Question: We need the to
'''
{
"Header": {
"SubHeader1": {
"Name": "Bond",
"License": 7
},
"SubHeader2": {
"IsActive": true
}
},
"Payload": /* This will be a 40GB byte stream! */
}
'''
But what we get is:

As you can see, the payload comes FIRST, and then the rest of the header!
We're using Json.NET's BSON writer ('Bson.BsonWriter.WriteValue(byte[] value)'), but it only accepts an actual 'byte[]', not 'Stream'. Since our payloads will be 10s of GB, we must use streams, so we've tried to work around (code below) but that gives us the incorrect result shown above
'''
public void Expt()
{
// Just some structure classes, defined below
var fileStruct = new FileStructure();
using (Stream outputSt = new FileStream("TestBinary.bson", FileMode.Create))
{
var serializer = new JsonSerializer();
var bw = new BsonWriter(outputSt);
// Start
bw.WriteStartObject();
// Write header
bw.WritePropertyName("Header");
serializer.Serialize(bw, fileStruct.Header);
// Write payload
bw.WritePropertyName("Payload");
bw.Flush(); // <== flush !
// In reality we 40GB into the stream, dummy example for now
byte[] dummyPayload = Encoding.UTF8.GetBytes("This will be a 40GB byte stream!");
outputSt.Write(dummyPayload, 0, dummyPayload.Length);
// End
bw.WriteEndObject();
}
}
'''
This looks like the classic case of no synchronization / not flushing buffers despite us actually issuing a Flush to Json.NET before writing the payload to the underlying stream.
We'd rather not fork off Json.NET's source (and exploring it's internal piping) or re-invent the wheel somehow ...
---
Details: The supporting structure classes are (if you want to repro this)
'''
public class FileStructure
{
public TopHeader Header { get; set; }
public byte[] Payload { get; set; }
public FileStructure()
{
Header = new TopHeader
{
SubHeader1 = new SubHeader1 {Name = "Bond", License = 007},
SubHeader2 = new SubHeader2 {IsActive = true}
};
}
}
public class TopHeader
{
public SubHeader1 SubHeader1 { get; set; }
public SubHeader2 SubHeader2 { get; set; }
}
public class SubHeader1
{
public string Name { get; set; }
public int License { get; set; }
}
public class SubHeader2
{
public bool IsActive { get; set; }
}
'''
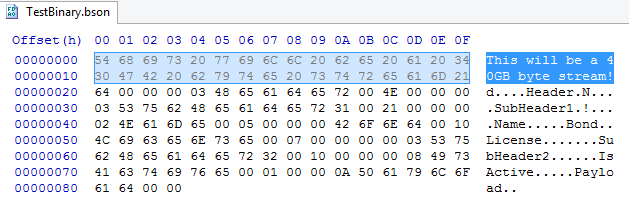
Answer: Ok, so we reached some middle ground here because we don't have the time (at the moment) to fix otherwise great Json.NET library. Since we're lucky to have the Stream only at the end, we're now using BSON for the header (small enough for a 'byte[]') and then passing it onto a standard stream writer i.e. the is:
'''
{
"SubHeader1": {
"Name": "Bond",
"License": 7
},
"SubHeader2": {
"IsActive": true
}
} /* End of valid BSON */
// <= Our Stream is written here, raw byte stream, no BSON
'''
It would have been more aesthetic to have a uniform BSON layout but in the absence of it, this works great too. Probably a bit faster too! If someone still finds a better answer in the future, we're listening.